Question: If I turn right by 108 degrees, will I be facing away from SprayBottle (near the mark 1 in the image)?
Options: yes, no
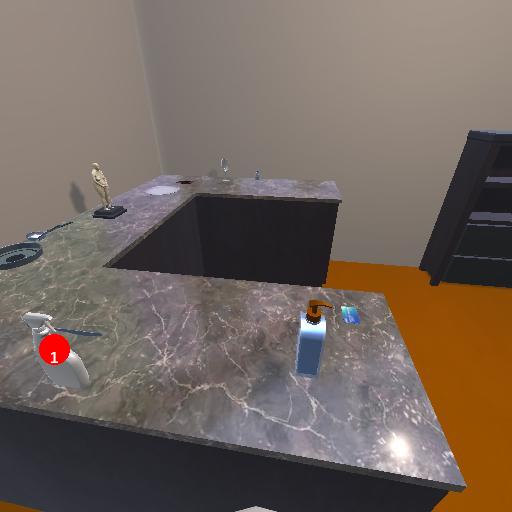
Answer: yes